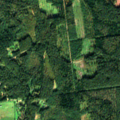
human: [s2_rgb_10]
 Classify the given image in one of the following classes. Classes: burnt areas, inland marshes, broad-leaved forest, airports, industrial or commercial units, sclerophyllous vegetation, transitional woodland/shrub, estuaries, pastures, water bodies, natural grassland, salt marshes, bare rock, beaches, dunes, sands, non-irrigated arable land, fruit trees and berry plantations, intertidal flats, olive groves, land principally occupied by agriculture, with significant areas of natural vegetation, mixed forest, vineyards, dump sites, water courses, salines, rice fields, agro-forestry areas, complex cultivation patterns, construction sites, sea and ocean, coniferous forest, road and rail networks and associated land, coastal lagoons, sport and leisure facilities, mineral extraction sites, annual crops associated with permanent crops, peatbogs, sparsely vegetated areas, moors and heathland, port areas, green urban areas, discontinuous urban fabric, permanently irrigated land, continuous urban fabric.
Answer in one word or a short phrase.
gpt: land principally occupied by agriculture, with significant areas of natural vegetation, coniferous forest, mixed forest, transitional woodland/shrub